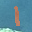
Label: 1